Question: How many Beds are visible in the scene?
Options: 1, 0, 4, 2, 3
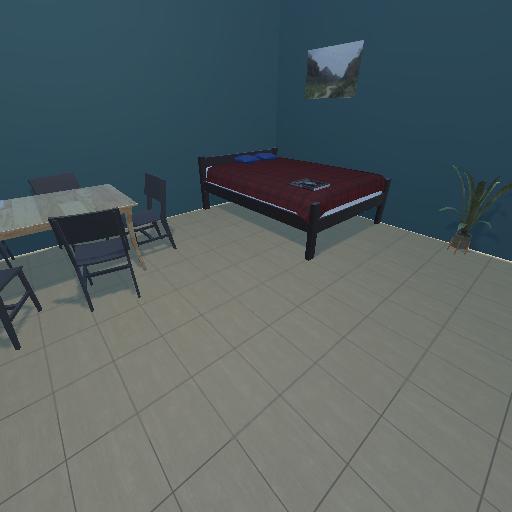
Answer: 1